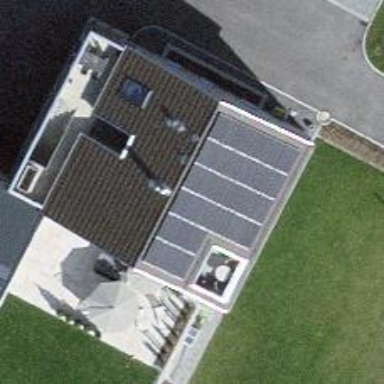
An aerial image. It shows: Solar power generator.